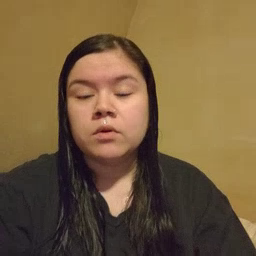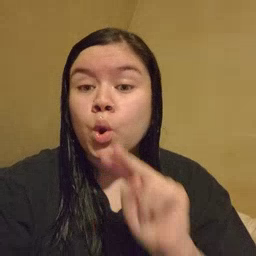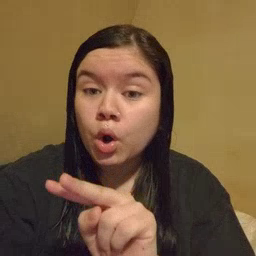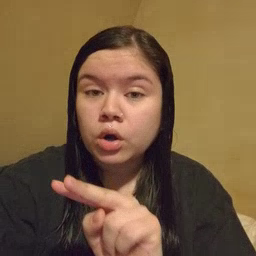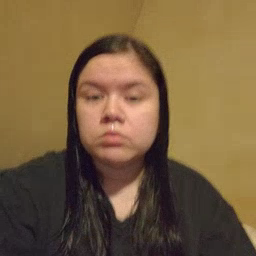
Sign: look